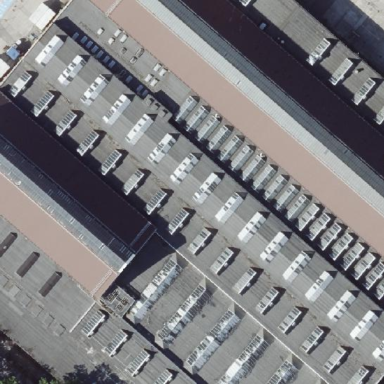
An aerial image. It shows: Industrial building with gambrel-shaped roof.